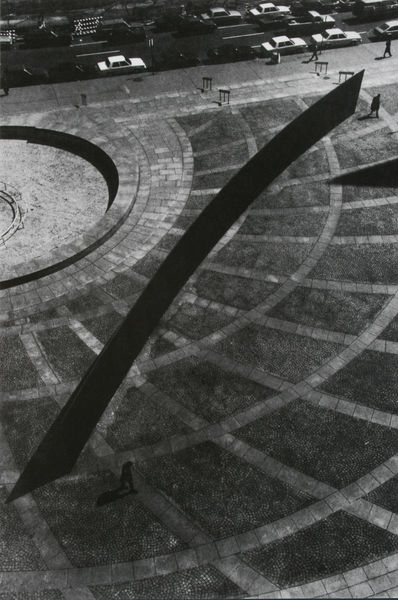
Titel: Tilted Arc
Künstler: Richard Serra
Standort: New York (New York)
Institution: Federal Plaza / Foley Square
Schlagwörter: mann, schatten, weiß, menschen, grau, schwarz, straße, muster, mensch, brunnen, skulptur, perspektive, pflaster, fußgänger, platz, plastik, foto, fotografie, trottoir, mosaik, kollage, photo, rauten, kreisförmig, autos, luftbild, parken, serra, new orleans, mataré, stahlskulptur